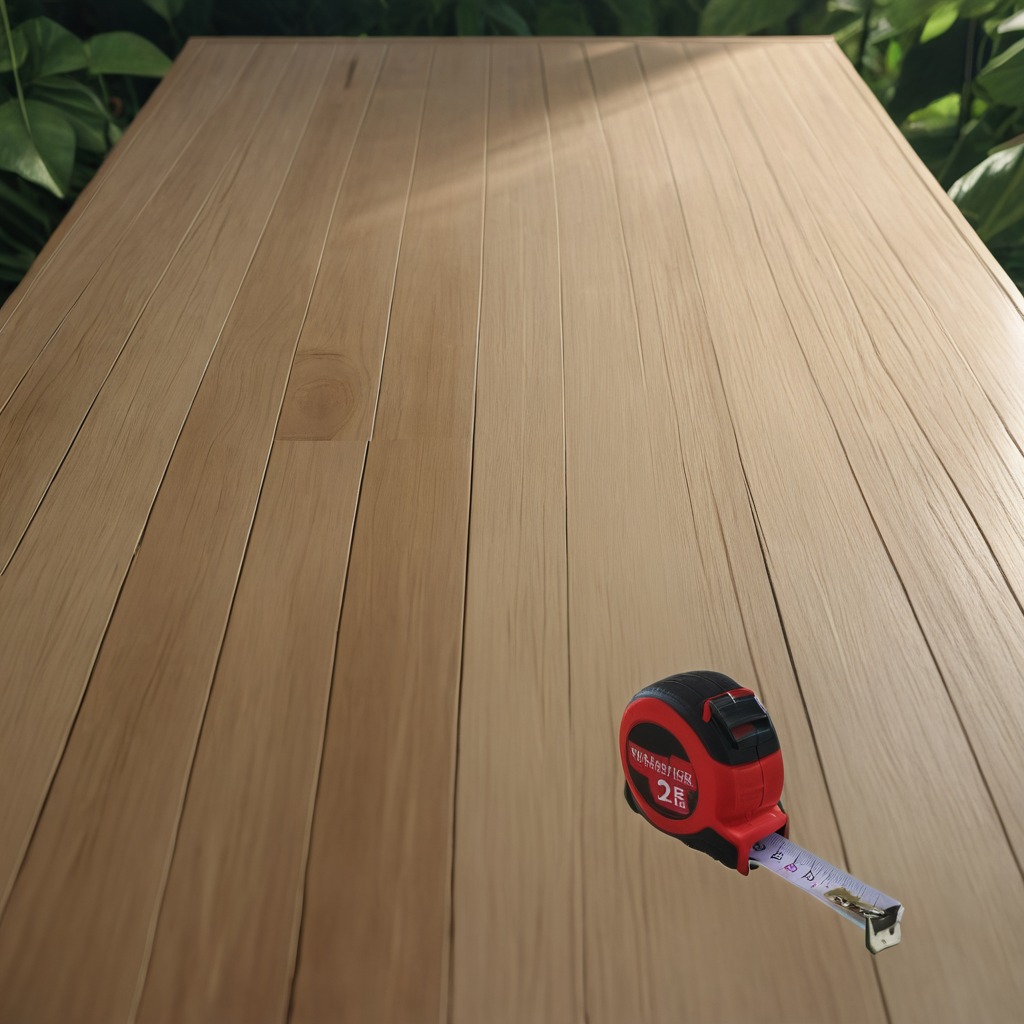
A measuring tape is lying on the wooden table.